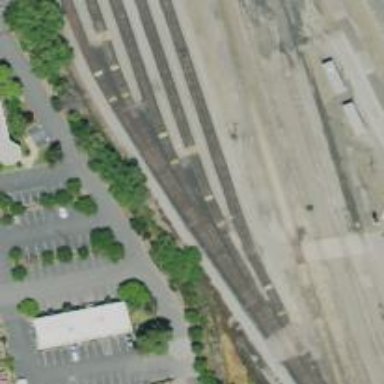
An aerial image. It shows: Railway yard in service.